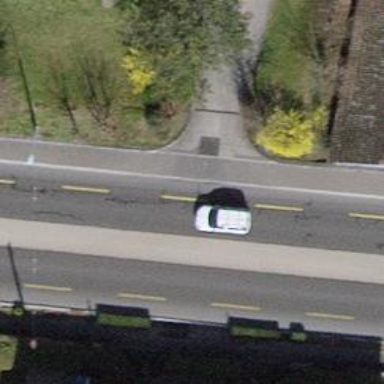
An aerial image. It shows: Asphalt footpath with unmarked crossing.